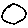
Label: circle